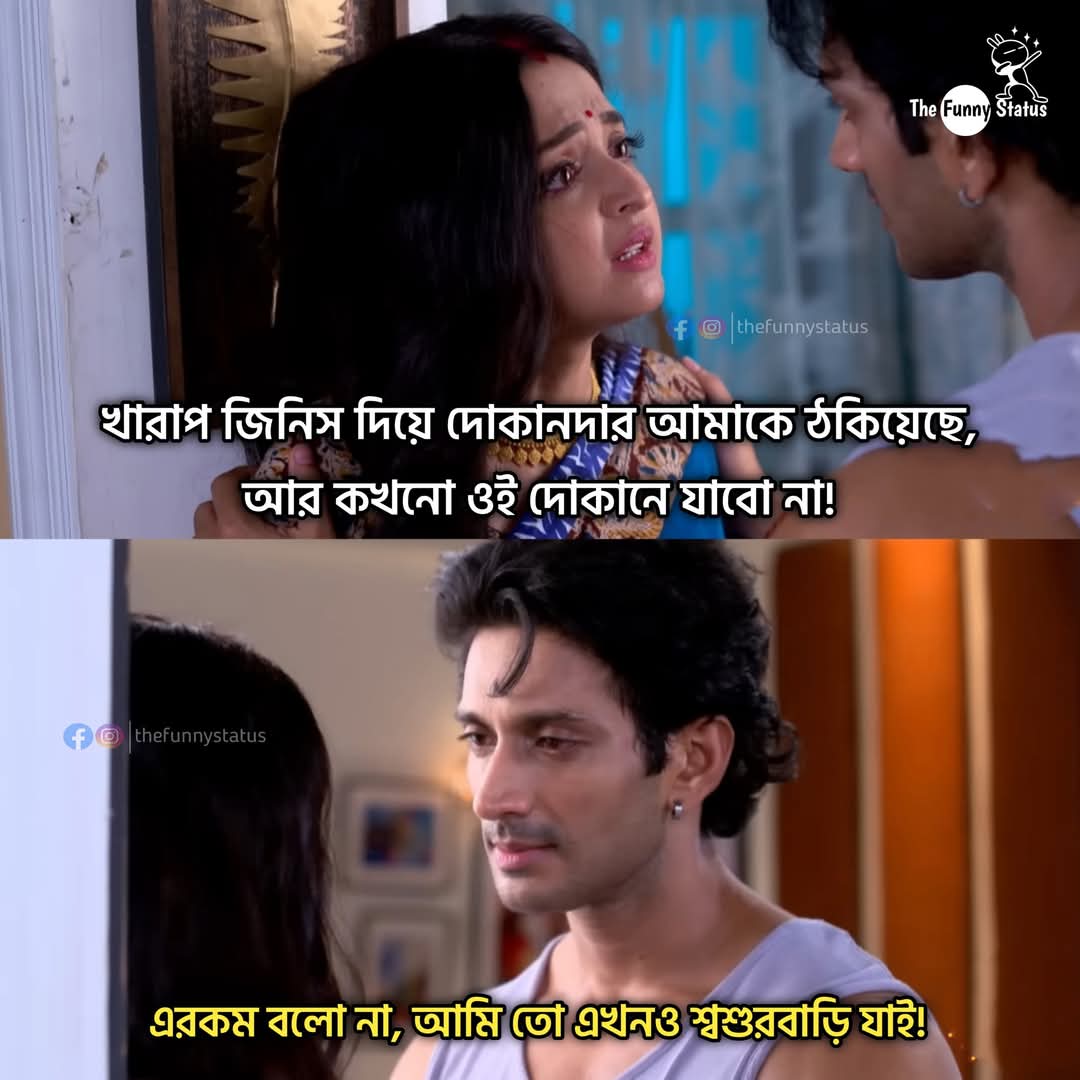
Text: খারাপ জিনিস দিয়ে দোকানদার আমাকে ঠকিয়েছে, আর কখনো ওই দোকানে যাবো না!
এরকম বলো না, আমি তো এখনও শ্বশুরবাড়ি যাই!
Label: Non Hate